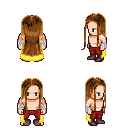
a pixel art fantasy rpg character, male body template, human, light skin, yellow cape, red pants, brown extra-long hairstyle, white cloth bandages, maroon shoes, four views (front, back, left, right), 2x2 character sprite sheet, small pixel art, hard edges, no anti-aliasing